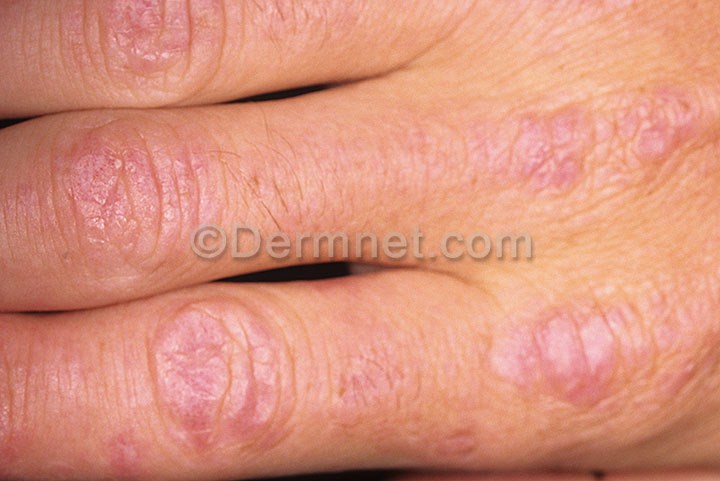
Disease: Lupus and other Connective Tissue diseases